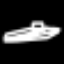
Label: square